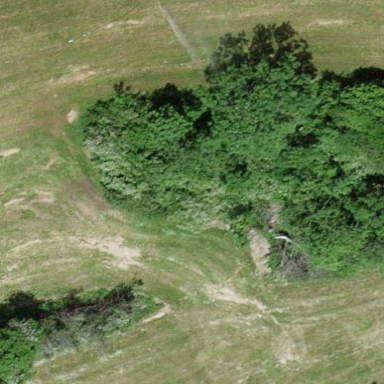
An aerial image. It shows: Beautiful woodland area.